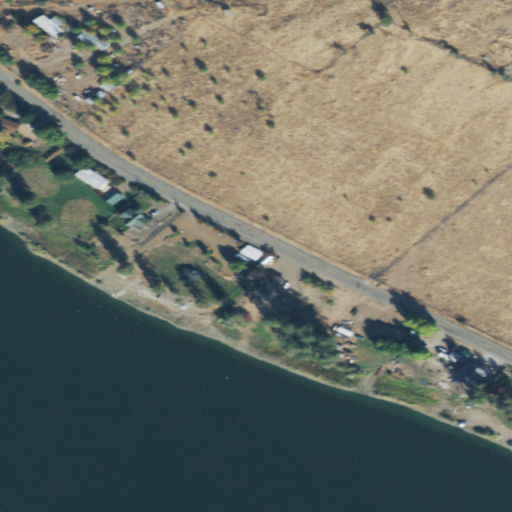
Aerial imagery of valley in Washington named Longacre Draw containing open water, shrub, open development, woody wetlands, pasture, grassland, low intensity development, and medium intensity development